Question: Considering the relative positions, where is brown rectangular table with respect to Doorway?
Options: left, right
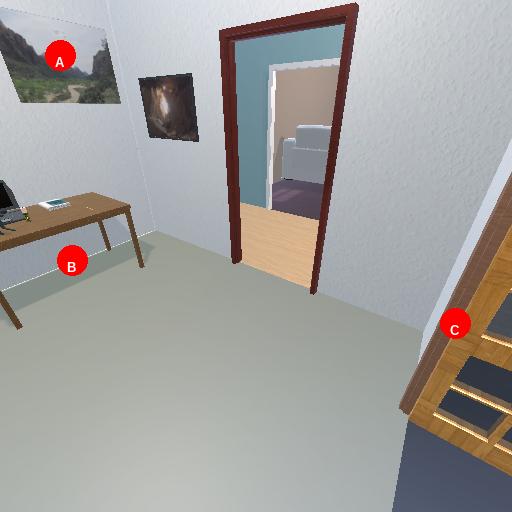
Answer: left